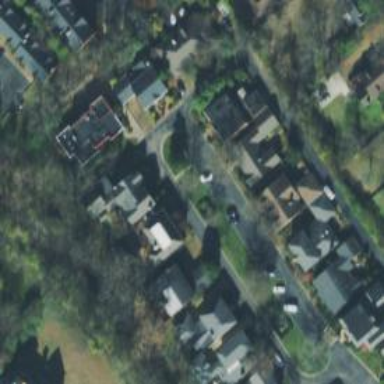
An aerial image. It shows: Residential road.